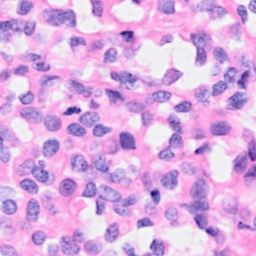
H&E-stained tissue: Breast